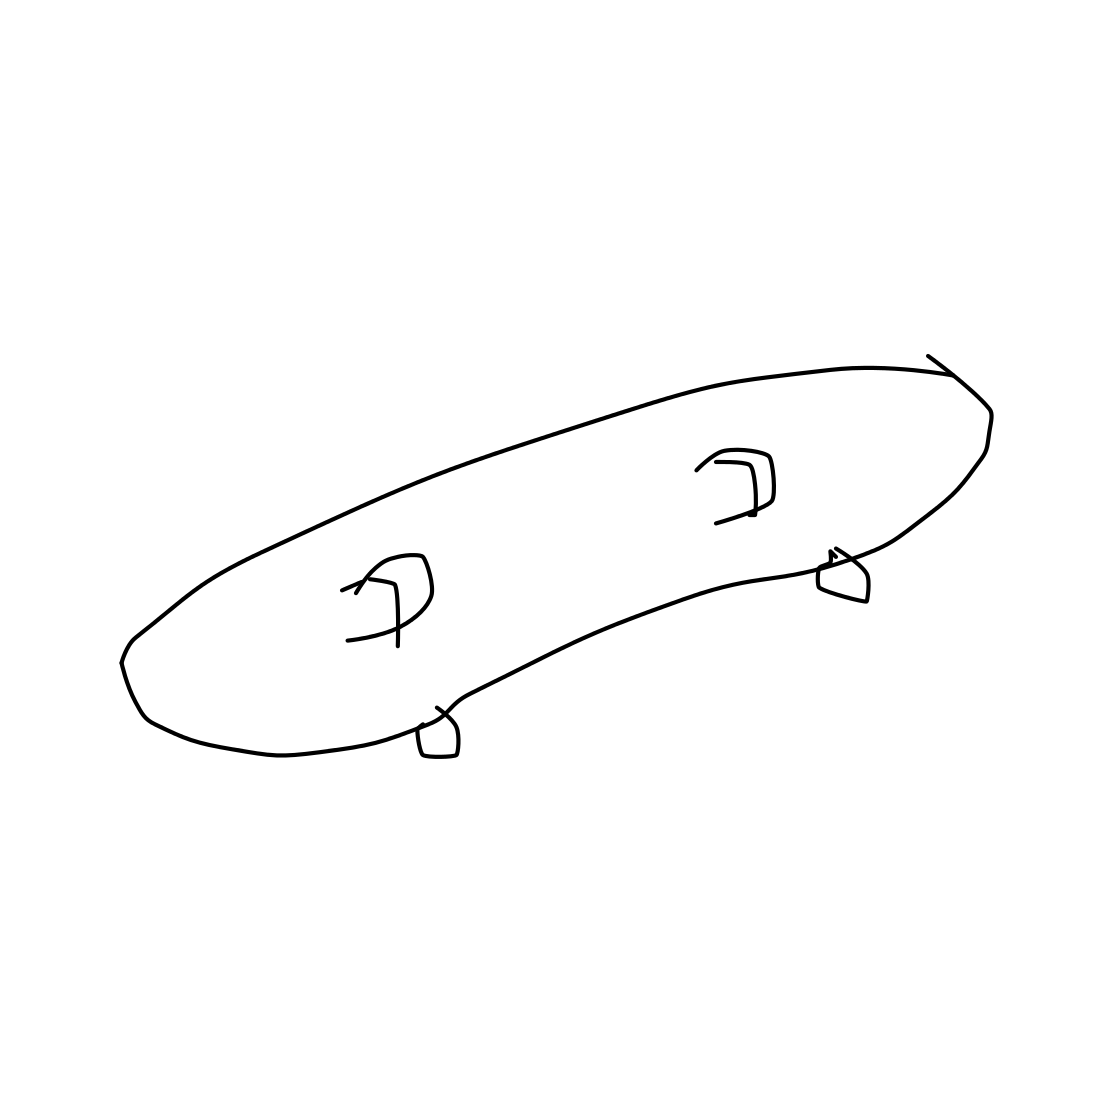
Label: snowboard